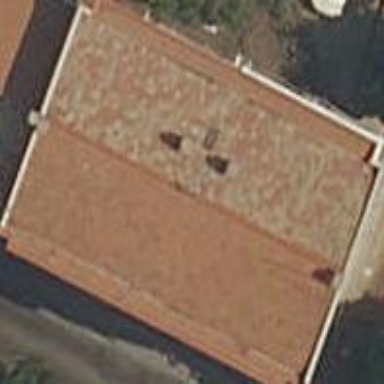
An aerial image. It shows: Residential building.